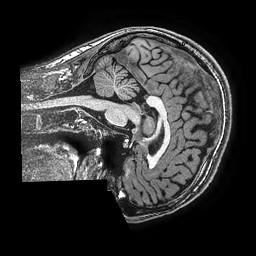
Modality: T1w
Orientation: sagittal
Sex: male
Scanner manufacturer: ge
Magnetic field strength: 3 T
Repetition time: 0.0077 s
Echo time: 0.003436 s